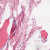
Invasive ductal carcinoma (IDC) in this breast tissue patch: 0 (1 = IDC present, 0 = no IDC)